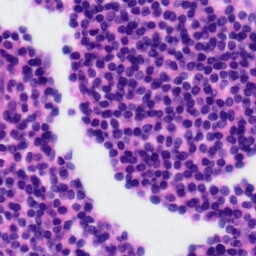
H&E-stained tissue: Tonsil